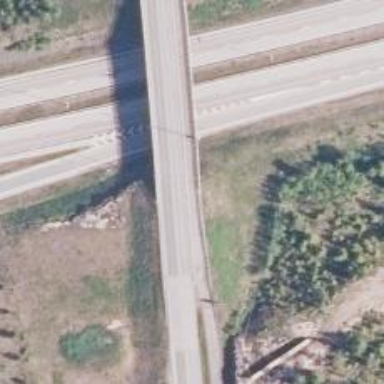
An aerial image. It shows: Bridge over cycleway.